Question: I renamed a folder correctly in Visual Studio (shows as a move) but after merging down to the parent branch, I've now got numerous conflicts that I'm unable to resolve.
They show up in the 'Resolve Conflicts' window with the Description, 'You have a conflicting pending change.' against each conflict.

If I try to resolve by taking the server or the local version, they disappear but reappear seconds later.
I've tried 'tf undo * /recursive' from the parent folder but that reports 'no pending changes to undo' and I've tried delete the entire folder and 'Get Specific Version..' and forced over-write but nothing I do can get rid of these conflicts.
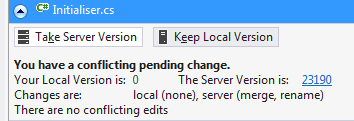
Answer: I ended up deleting the workspace and re-getting the latest code before trying the merge again, and everything worked fine. I'm guessing there was some sort of corruption in the workspace.